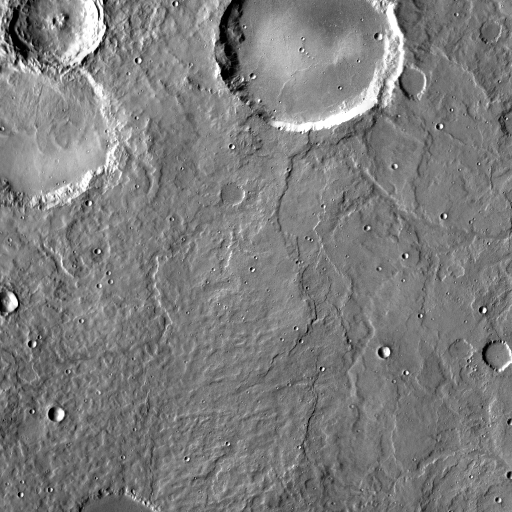
Crater classes present: Background, Other, Layered, Buried